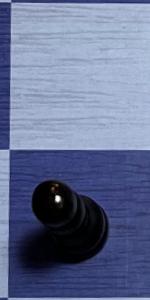
Label: Pawn_Black